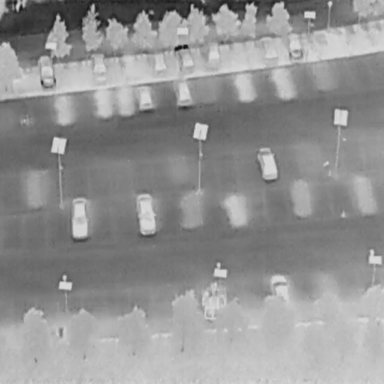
There are 13 Cars in the infrared image.